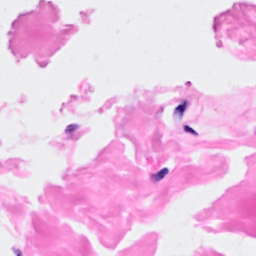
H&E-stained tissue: Breast